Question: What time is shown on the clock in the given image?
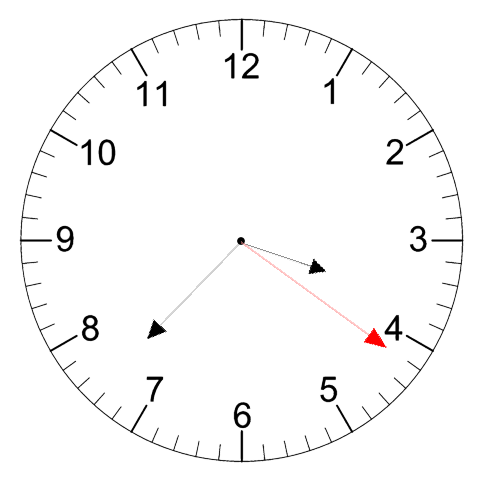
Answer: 03:37:21